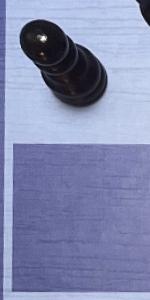
Label: Empty